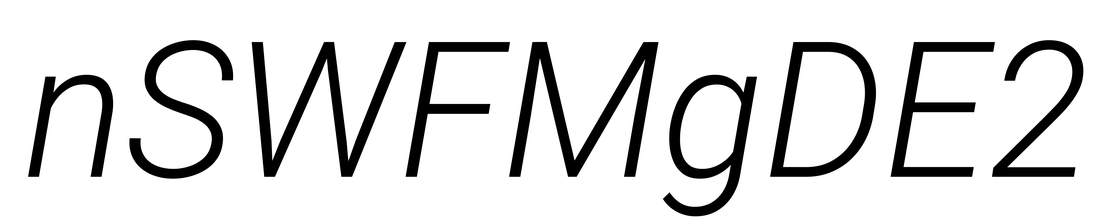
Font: Roboto-Italic_Light_Italic